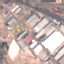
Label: Industrial